Field crop: maize
Growth stage: 2
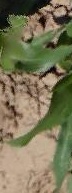
Species: maize